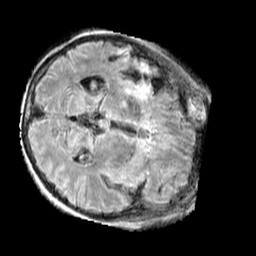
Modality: FLAIR
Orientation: axial
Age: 74
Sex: female
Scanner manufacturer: siemens
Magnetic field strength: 3 T
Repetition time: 5 s
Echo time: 0.387 s